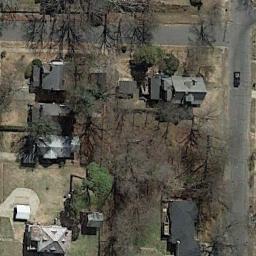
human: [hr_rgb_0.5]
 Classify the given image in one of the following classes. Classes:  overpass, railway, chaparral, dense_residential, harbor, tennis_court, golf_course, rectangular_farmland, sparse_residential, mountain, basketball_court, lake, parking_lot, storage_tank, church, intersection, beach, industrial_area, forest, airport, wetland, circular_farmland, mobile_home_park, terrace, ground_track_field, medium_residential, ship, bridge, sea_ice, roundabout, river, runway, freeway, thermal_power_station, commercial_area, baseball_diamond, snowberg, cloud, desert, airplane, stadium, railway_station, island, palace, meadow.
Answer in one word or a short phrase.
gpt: medium_residential